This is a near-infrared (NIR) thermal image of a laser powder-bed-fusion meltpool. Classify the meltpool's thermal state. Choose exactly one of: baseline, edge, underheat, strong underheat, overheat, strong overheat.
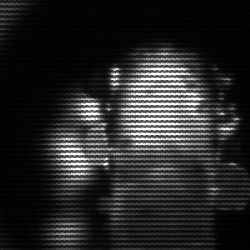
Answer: strong underheat